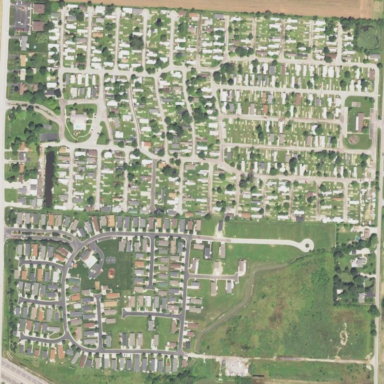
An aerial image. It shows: Residential area that serves as trailer park.